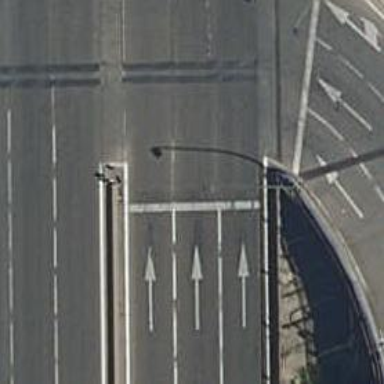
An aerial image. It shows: Primary highway with bridge.